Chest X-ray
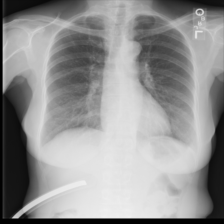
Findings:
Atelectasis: negative
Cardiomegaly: negative
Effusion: negative
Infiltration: negative
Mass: negative
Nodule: negative
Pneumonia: negative
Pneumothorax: negative
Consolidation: negative
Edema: negative
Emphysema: negative
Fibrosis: negative
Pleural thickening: negative
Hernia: negative